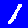
Digit: 1